Question: Hello have to make a header in my application but the images i have received are too big for a mobile phone. Applying 'wrap_content' on both height and width is giving a very odd look. and specifying the 'layout_height' and 'layout_width' is scaling it really wrong!
I have to now specify the designer how it should look like. I have no idea what to tell him and how to specify. Can anyone here help me please?
I am giving an example image. The idea is that i want it to look right on the screen.
This is obviously a very large image. And results are even more shocking. Can anyone please help in this matter?
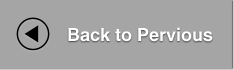
Answer: Take a look at the Android documentation: <URL>
Some simples rules are:
- - -
So, to put it simple, if you ask him to make a 160 x 240 size image, it will have half the width of the screen and half the height, in a medium density device. If you install the same app in a small density device, the image will look bigger (compared to the size of the screen). And if you install in a high density device, the image will look smaller.
Then you may ask him to make other images with different size to fit well in the devices with other densities. Always consider the ratio 75 : 100 : 150. Which means that if the image has 100 x 100 pixels in the medium density, it should have 75 x 75 in the small density and 150 x 150 in the high density.